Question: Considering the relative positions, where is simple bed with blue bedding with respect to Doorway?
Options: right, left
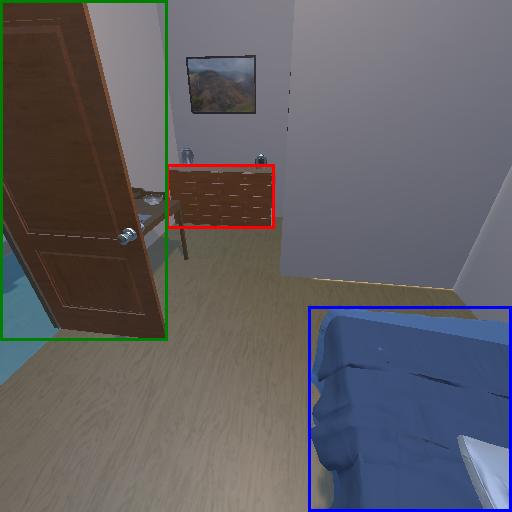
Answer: right